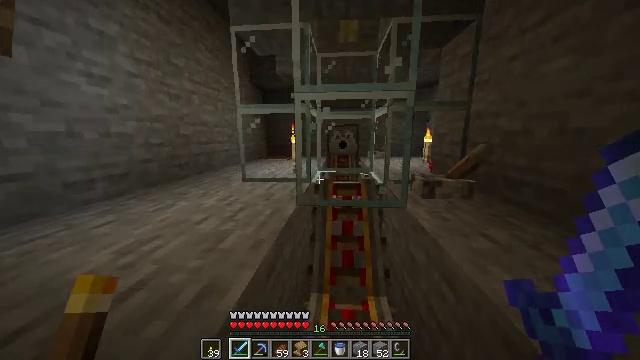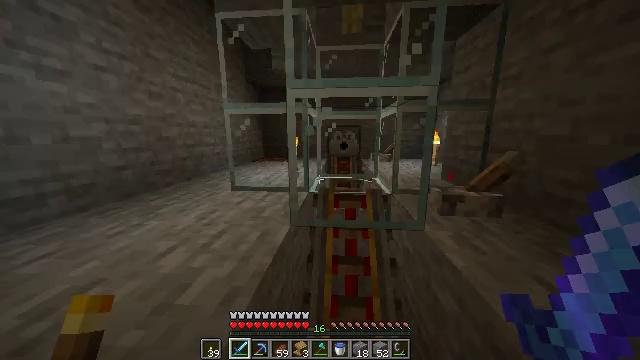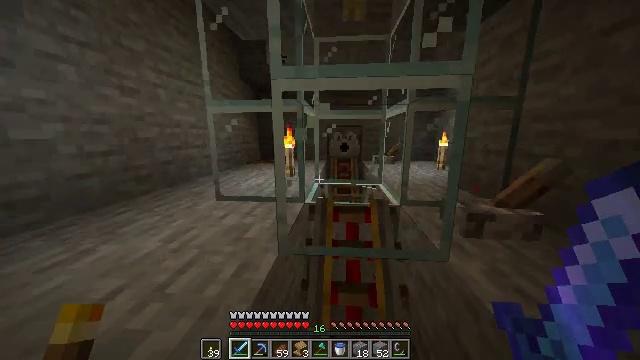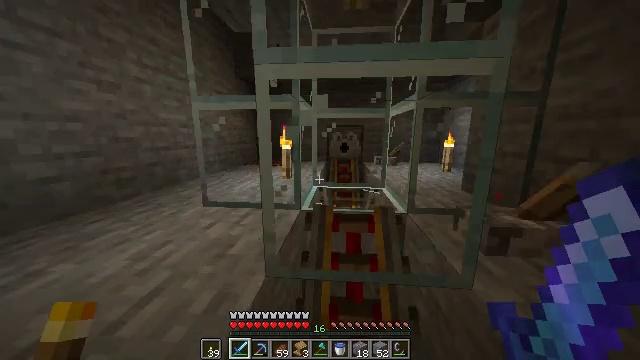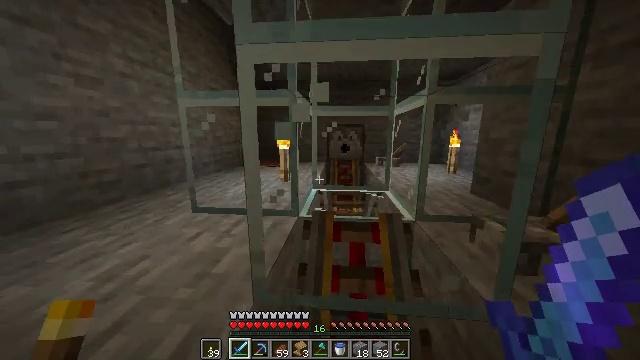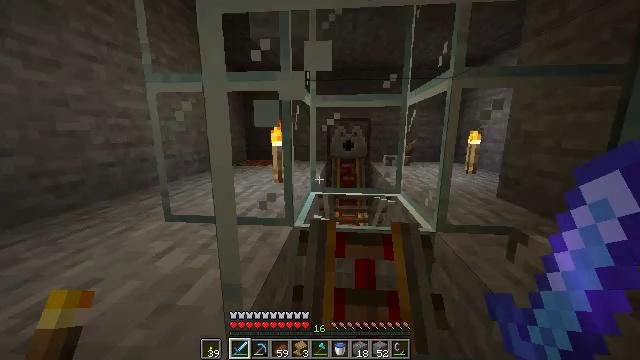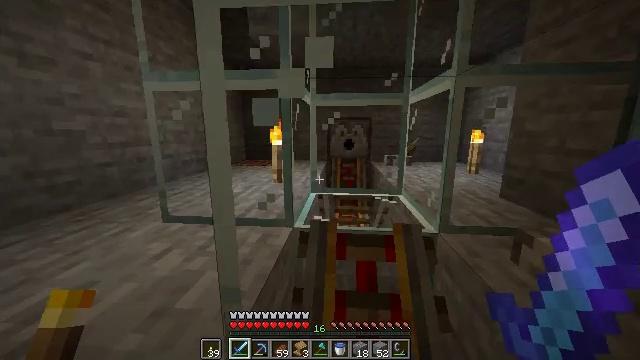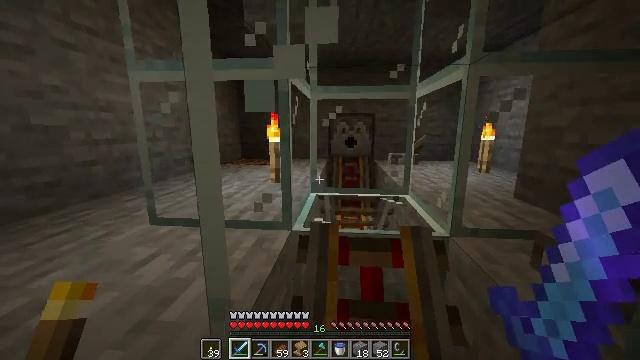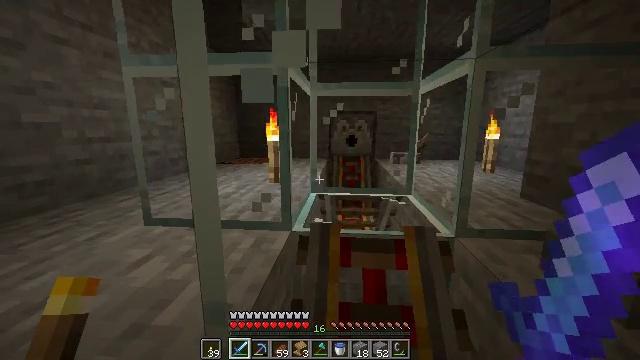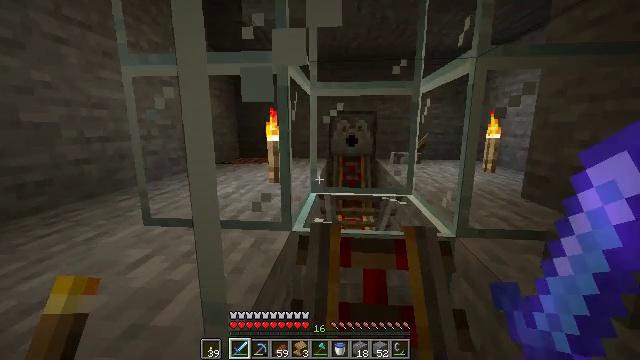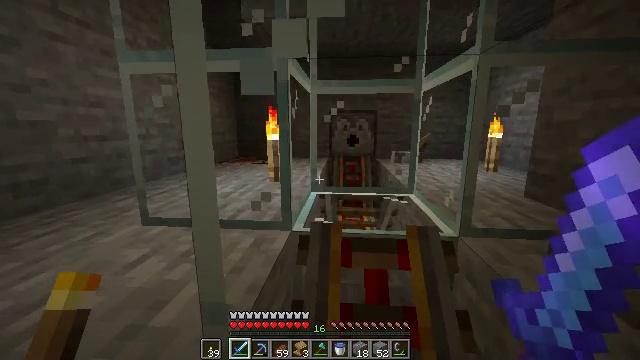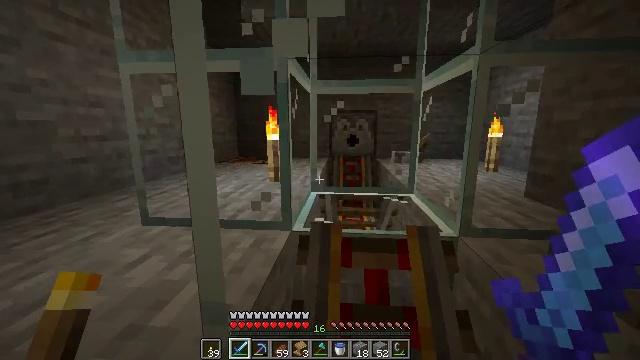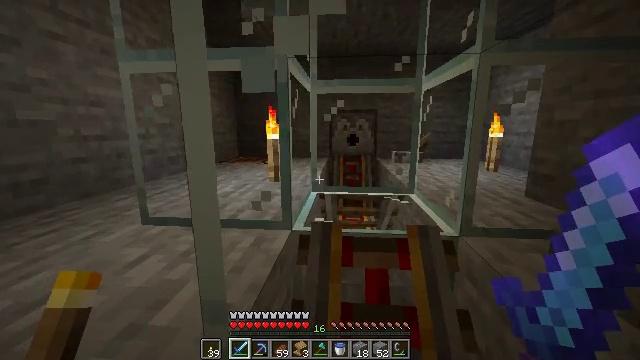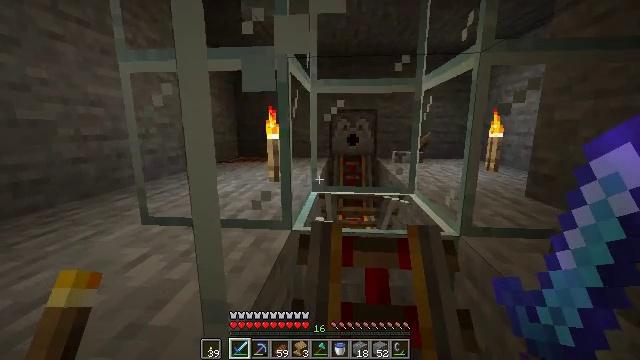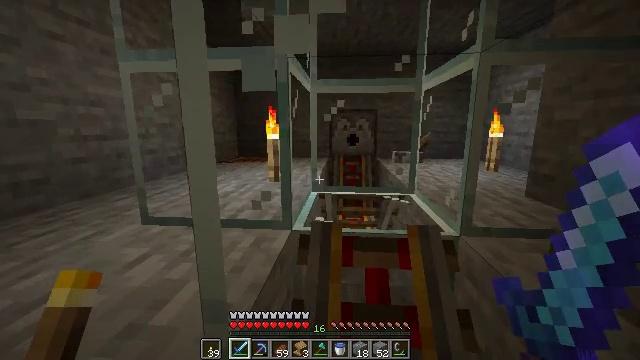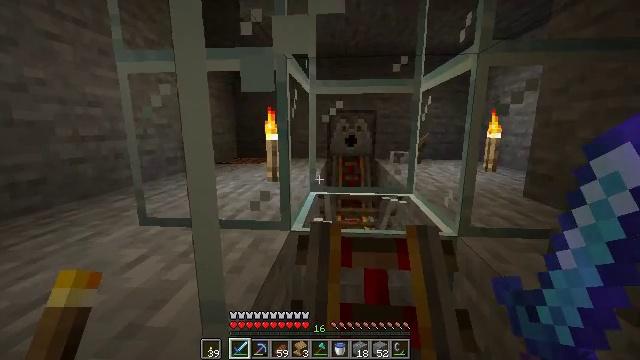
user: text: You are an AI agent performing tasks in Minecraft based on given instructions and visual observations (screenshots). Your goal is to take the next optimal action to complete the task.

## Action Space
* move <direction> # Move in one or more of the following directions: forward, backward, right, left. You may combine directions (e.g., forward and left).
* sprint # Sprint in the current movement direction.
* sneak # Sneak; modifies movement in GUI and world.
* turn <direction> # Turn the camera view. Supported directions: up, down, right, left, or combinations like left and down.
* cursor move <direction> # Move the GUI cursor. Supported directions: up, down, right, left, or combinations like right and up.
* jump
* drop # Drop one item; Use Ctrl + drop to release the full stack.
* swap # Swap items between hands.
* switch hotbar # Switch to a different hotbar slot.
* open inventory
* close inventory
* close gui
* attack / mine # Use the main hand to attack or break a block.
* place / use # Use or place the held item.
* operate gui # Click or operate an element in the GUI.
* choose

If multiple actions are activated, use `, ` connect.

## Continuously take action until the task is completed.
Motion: motion action
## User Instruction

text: Attack the stonecutter to pick it up.
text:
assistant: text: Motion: move forward, sprint
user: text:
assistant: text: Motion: move forward, sprint
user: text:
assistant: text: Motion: move forward
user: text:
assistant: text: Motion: no_op
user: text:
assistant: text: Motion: no_op
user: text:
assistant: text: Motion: no_op
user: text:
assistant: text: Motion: no_op
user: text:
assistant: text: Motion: no_op
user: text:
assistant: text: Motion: no_op
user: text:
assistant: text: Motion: no_op
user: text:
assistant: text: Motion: no_op
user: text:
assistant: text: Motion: no_op
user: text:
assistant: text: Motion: no_op
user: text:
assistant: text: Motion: no_op
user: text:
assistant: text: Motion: no_op
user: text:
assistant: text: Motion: turn right and up
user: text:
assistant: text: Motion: move right, turn up
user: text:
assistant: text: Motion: move right, turn left and up
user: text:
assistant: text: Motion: move right, turn left and up
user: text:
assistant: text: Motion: move right, turn left and up, jump
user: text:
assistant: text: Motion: move right, turn left and up, jump
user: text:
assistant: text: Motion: move right, turn left and up, jump
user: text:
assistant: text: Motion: move back and move right, turn left, jump
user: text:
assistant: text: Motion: move back and move right, turn left, jump
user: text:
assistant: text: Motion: move back and move right, turn left
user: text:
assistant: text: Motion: move back and move right, turn left
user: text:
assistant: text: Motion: move back and move right, turn left and down
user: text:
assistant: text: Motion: move back and move left, turn left and down
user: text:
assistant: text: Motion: move back and move left, turn left and down
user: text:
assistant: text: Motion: move left, turn left and down